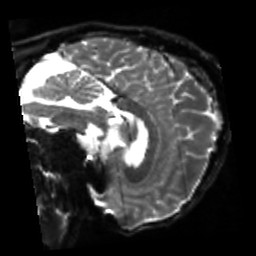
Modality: sbref
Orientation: sagittal
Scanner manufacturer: siemens
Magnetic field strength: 3 T
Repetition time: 4 s
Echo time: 0.0594 s